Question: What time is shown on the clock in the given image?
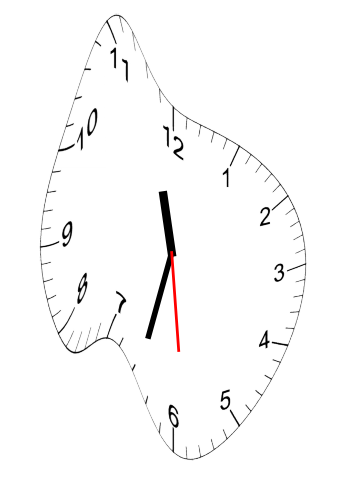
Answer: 11:32:29